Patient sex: M
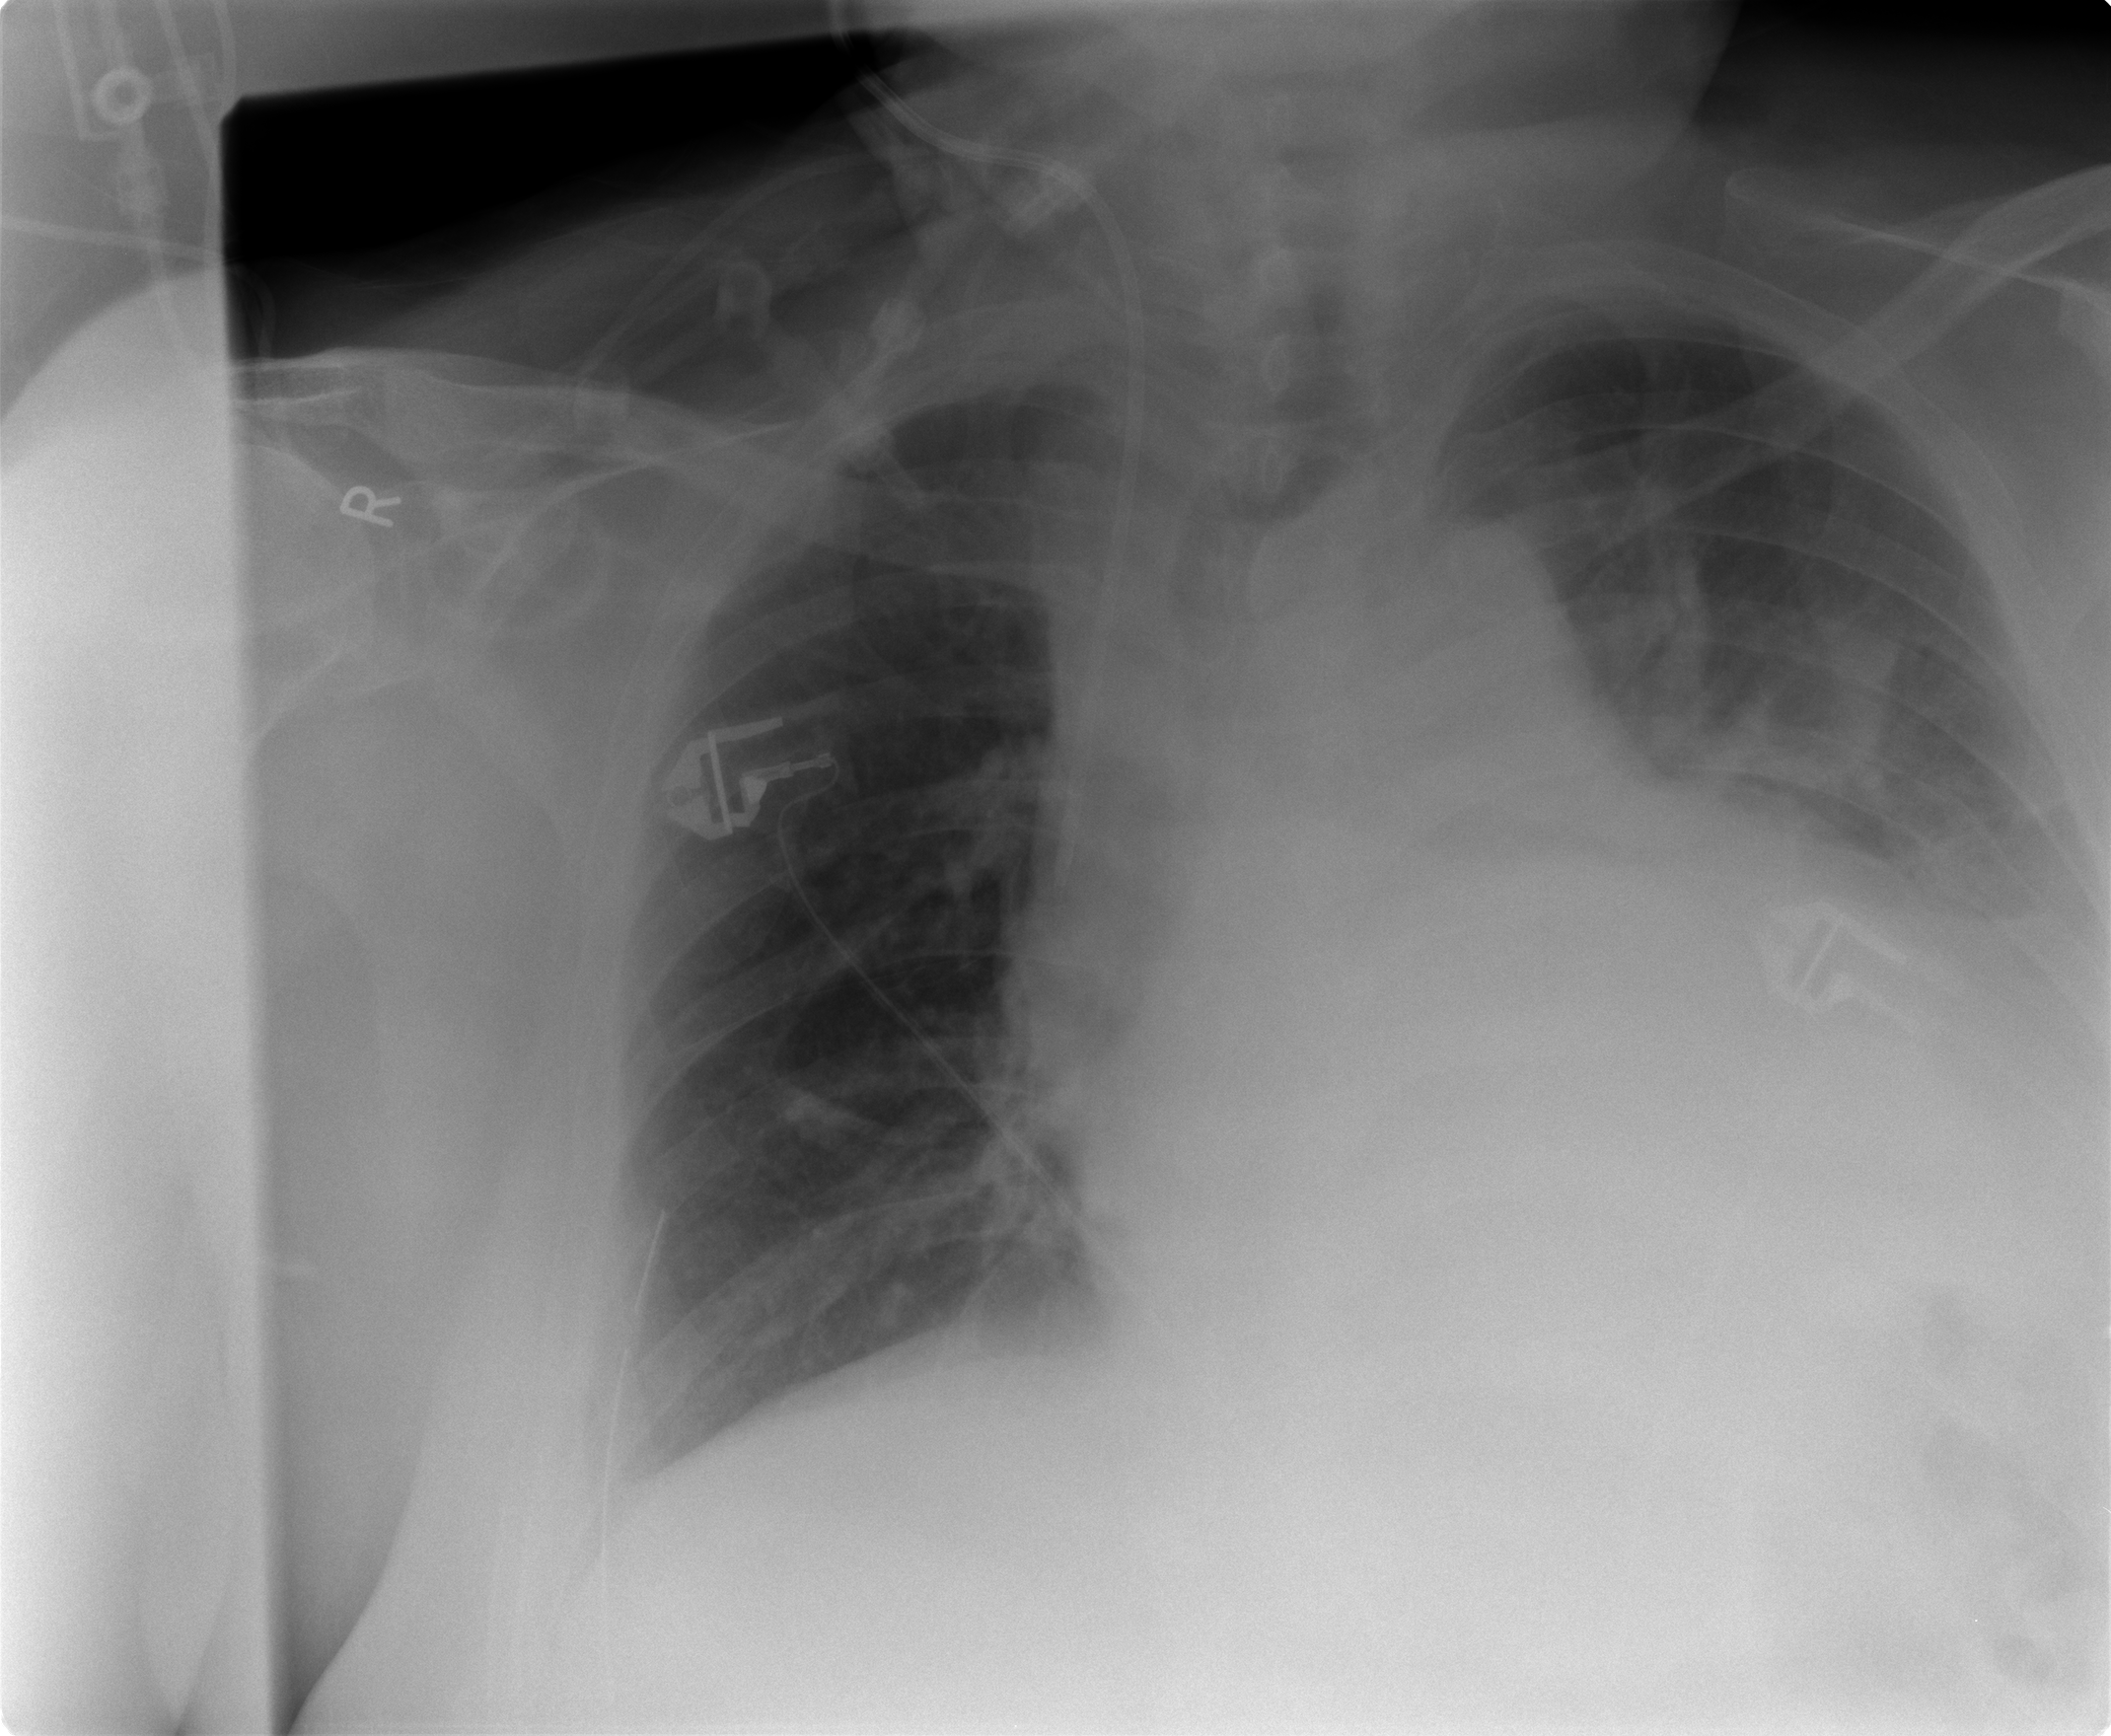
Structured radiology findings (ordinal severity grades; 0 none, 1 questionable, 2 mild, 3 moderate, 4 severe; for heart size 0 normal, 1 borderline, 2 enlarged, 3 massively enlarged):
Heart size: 2
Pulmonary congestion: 1
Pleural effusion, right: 0
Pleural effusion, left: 2
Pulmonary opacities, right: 0
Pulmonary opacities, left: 1
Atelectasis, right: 2
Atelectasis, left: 2